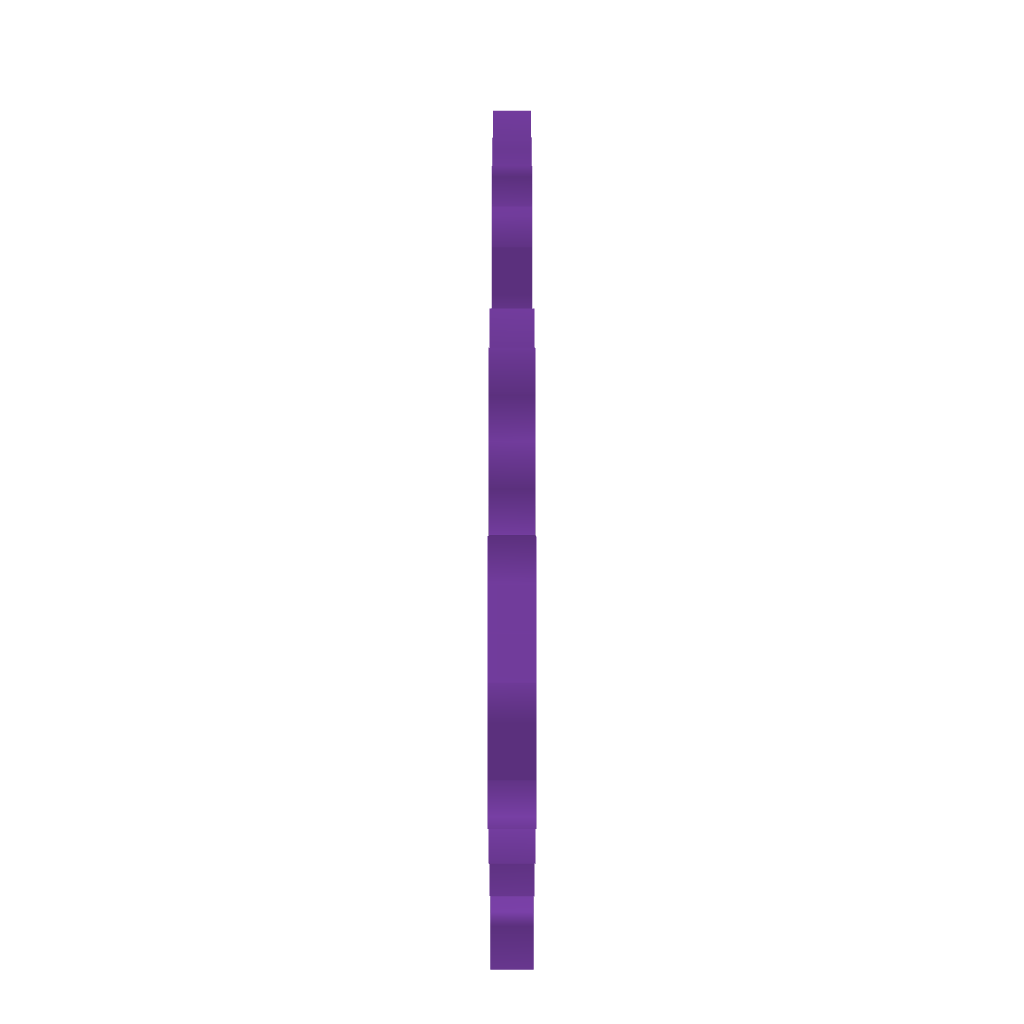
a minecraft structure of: Nyan Cat! pixel art high quality